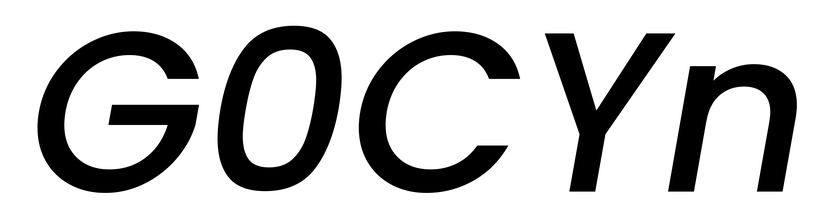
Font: Poppins-MediumItalic